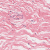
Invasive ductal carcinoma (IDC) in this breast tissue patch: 0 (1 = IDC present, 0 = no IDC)